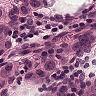
Metastatic tissue present: yes